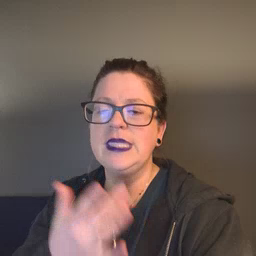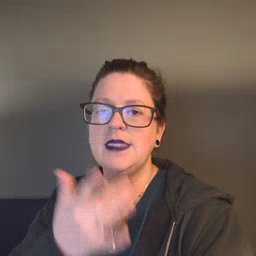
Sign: taste